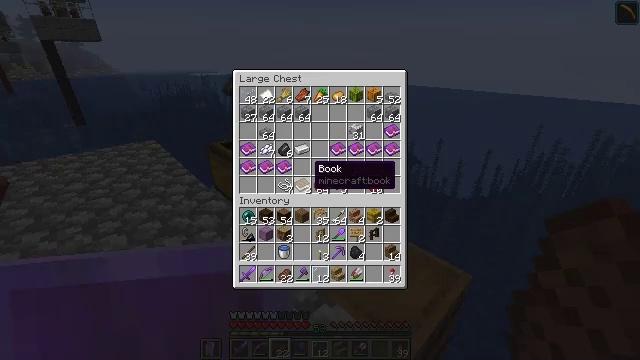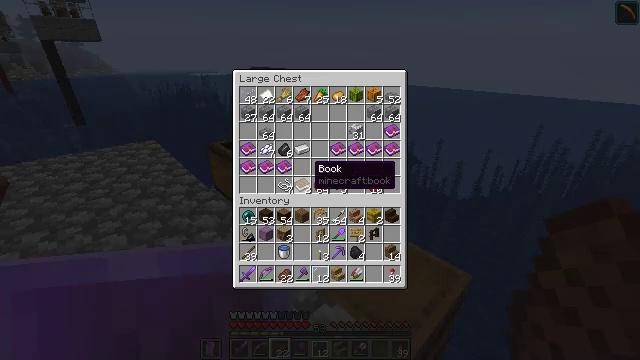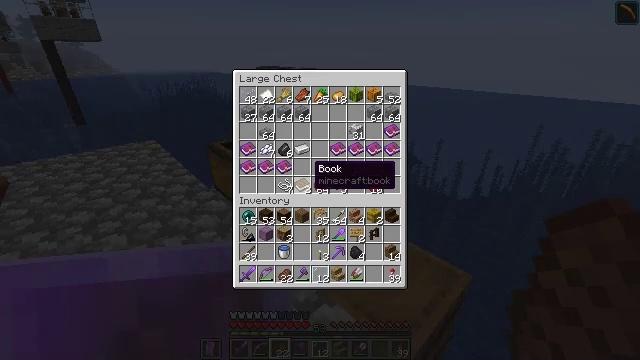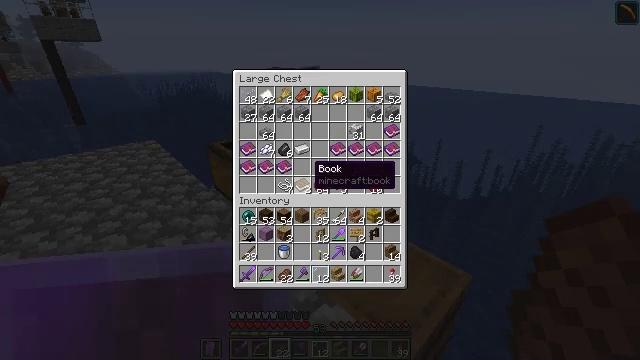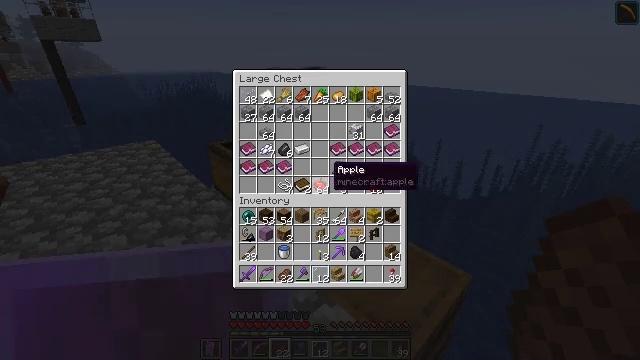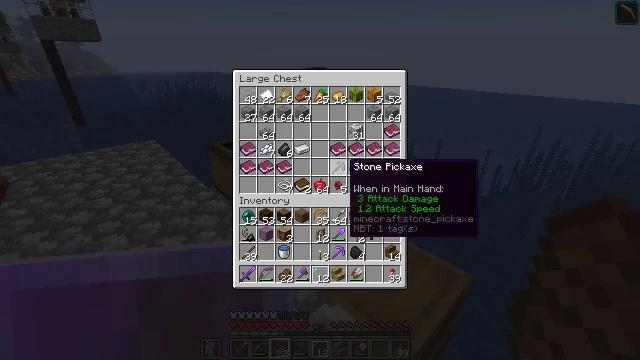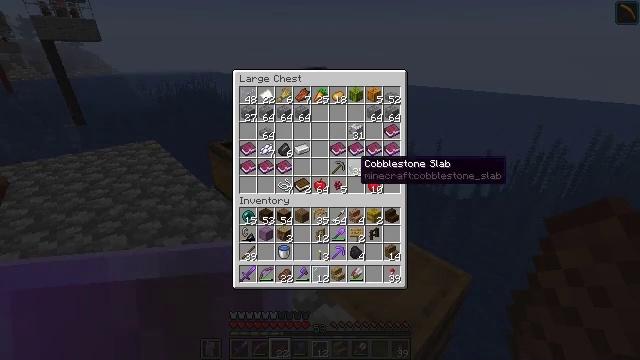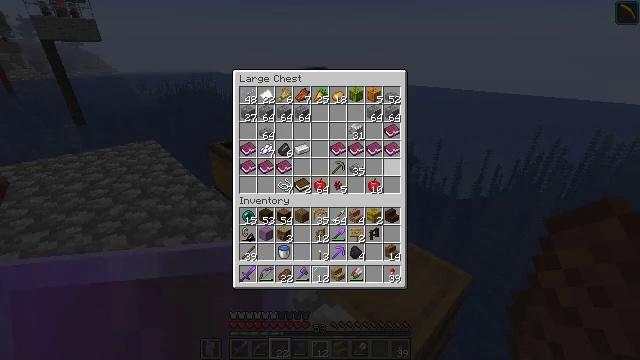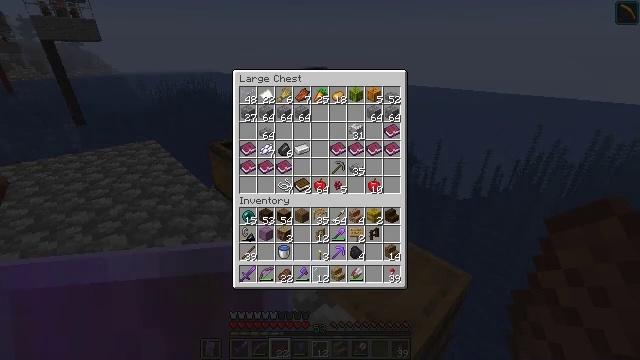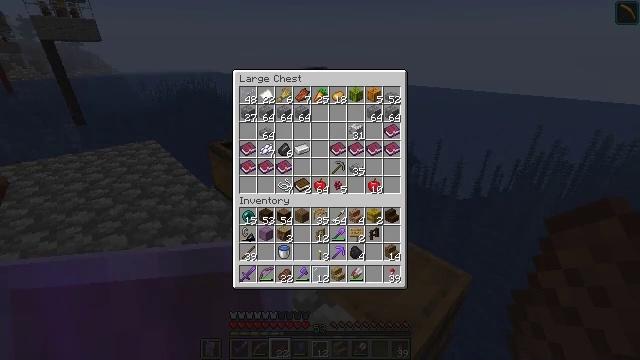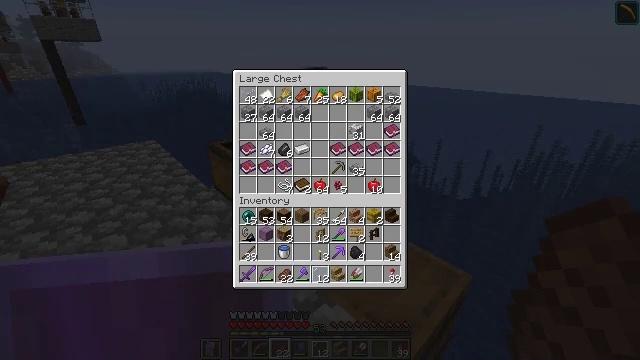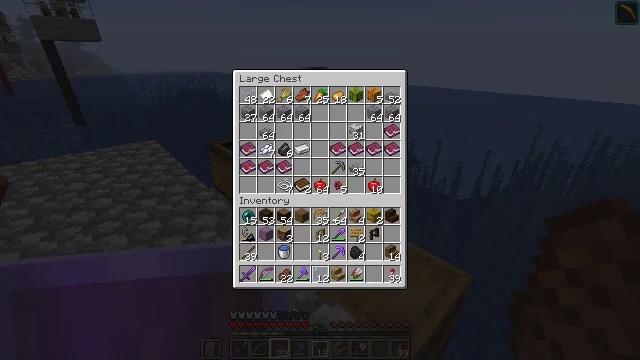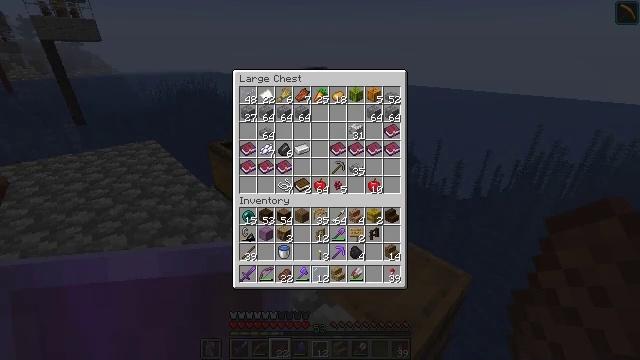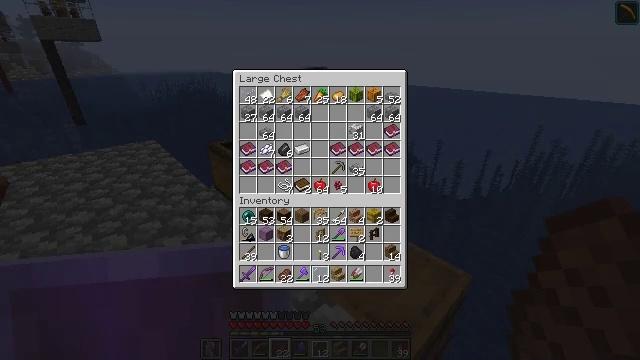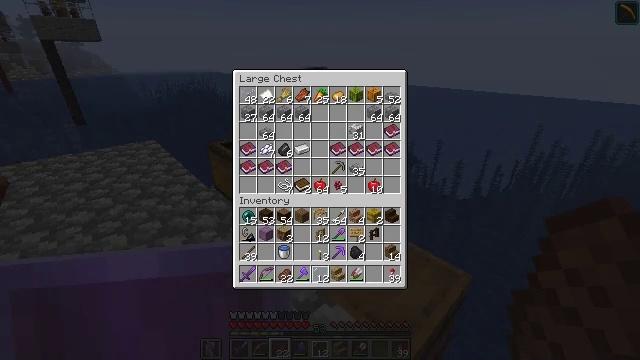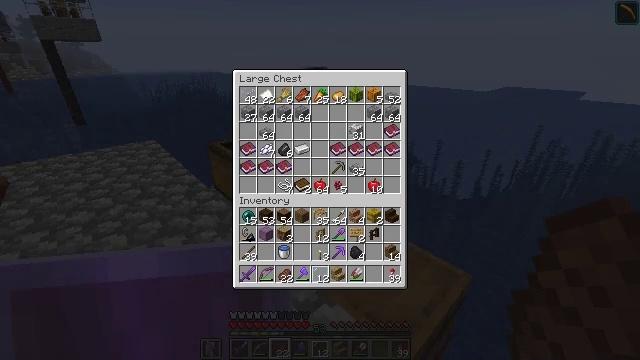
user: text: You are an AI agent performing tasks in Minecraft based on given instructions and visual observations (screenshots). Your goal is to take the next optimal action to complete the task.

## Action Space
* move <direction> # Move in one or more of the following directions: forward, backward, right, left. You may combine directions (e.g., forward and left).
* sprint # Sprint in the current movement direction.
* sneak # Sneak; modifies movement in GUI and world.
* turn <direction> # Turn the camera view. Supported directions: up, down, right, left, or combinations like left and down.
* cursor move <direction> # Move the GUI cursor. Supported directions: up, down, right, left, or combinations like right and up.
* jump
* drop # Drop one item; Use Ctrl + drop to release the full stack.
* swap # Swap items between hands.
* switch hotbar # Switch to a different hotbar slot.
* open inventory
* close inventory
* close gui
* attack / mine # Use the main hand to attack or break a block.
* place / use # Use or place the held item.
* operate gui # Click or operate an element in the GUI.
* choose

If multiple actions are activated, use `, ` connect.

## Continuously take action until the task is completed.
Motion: motion action
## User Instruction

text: craft item air
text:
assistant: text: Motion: no_op
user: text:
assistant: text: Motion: no_op
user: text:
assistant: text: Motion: no_op
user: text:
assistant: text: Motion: turn right
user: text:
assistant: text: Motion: turn right
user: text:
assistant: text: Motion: turn right
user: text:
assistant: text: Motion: turn right
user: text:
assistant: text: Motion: turn right
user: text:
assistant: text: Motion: turn right
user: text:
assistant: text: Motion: turn right
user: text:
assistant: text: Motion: no_op
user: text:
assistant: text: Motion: no_op
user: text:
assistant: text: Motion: no_op
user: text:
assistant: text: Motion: no_op
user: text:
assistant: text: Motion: no_op
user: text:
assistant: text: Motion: no_op
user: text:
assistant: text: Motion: no_op
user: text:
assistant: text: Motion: no_op
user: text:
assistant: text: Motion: no_op
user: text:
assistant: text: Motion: no_op
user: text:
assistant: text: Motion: no_op
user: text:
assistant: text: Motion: no_op
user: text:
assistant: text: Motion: no_op
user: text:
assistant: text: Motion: no_op
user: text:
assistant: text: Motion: no_op
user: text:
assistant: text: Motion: no_op
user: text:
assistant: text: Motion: no_op
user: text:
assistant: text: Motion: no_op
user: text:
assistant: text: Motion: no_op
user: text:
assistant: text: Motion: turn right and down